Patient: sex F, age 76
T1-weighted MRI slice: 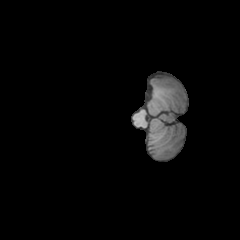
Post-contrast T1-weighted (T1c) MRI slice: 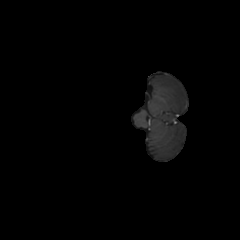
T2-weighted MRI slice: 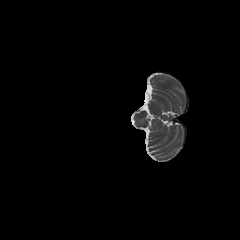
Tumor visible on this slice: no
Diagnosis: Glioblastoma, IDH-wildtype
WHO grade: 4